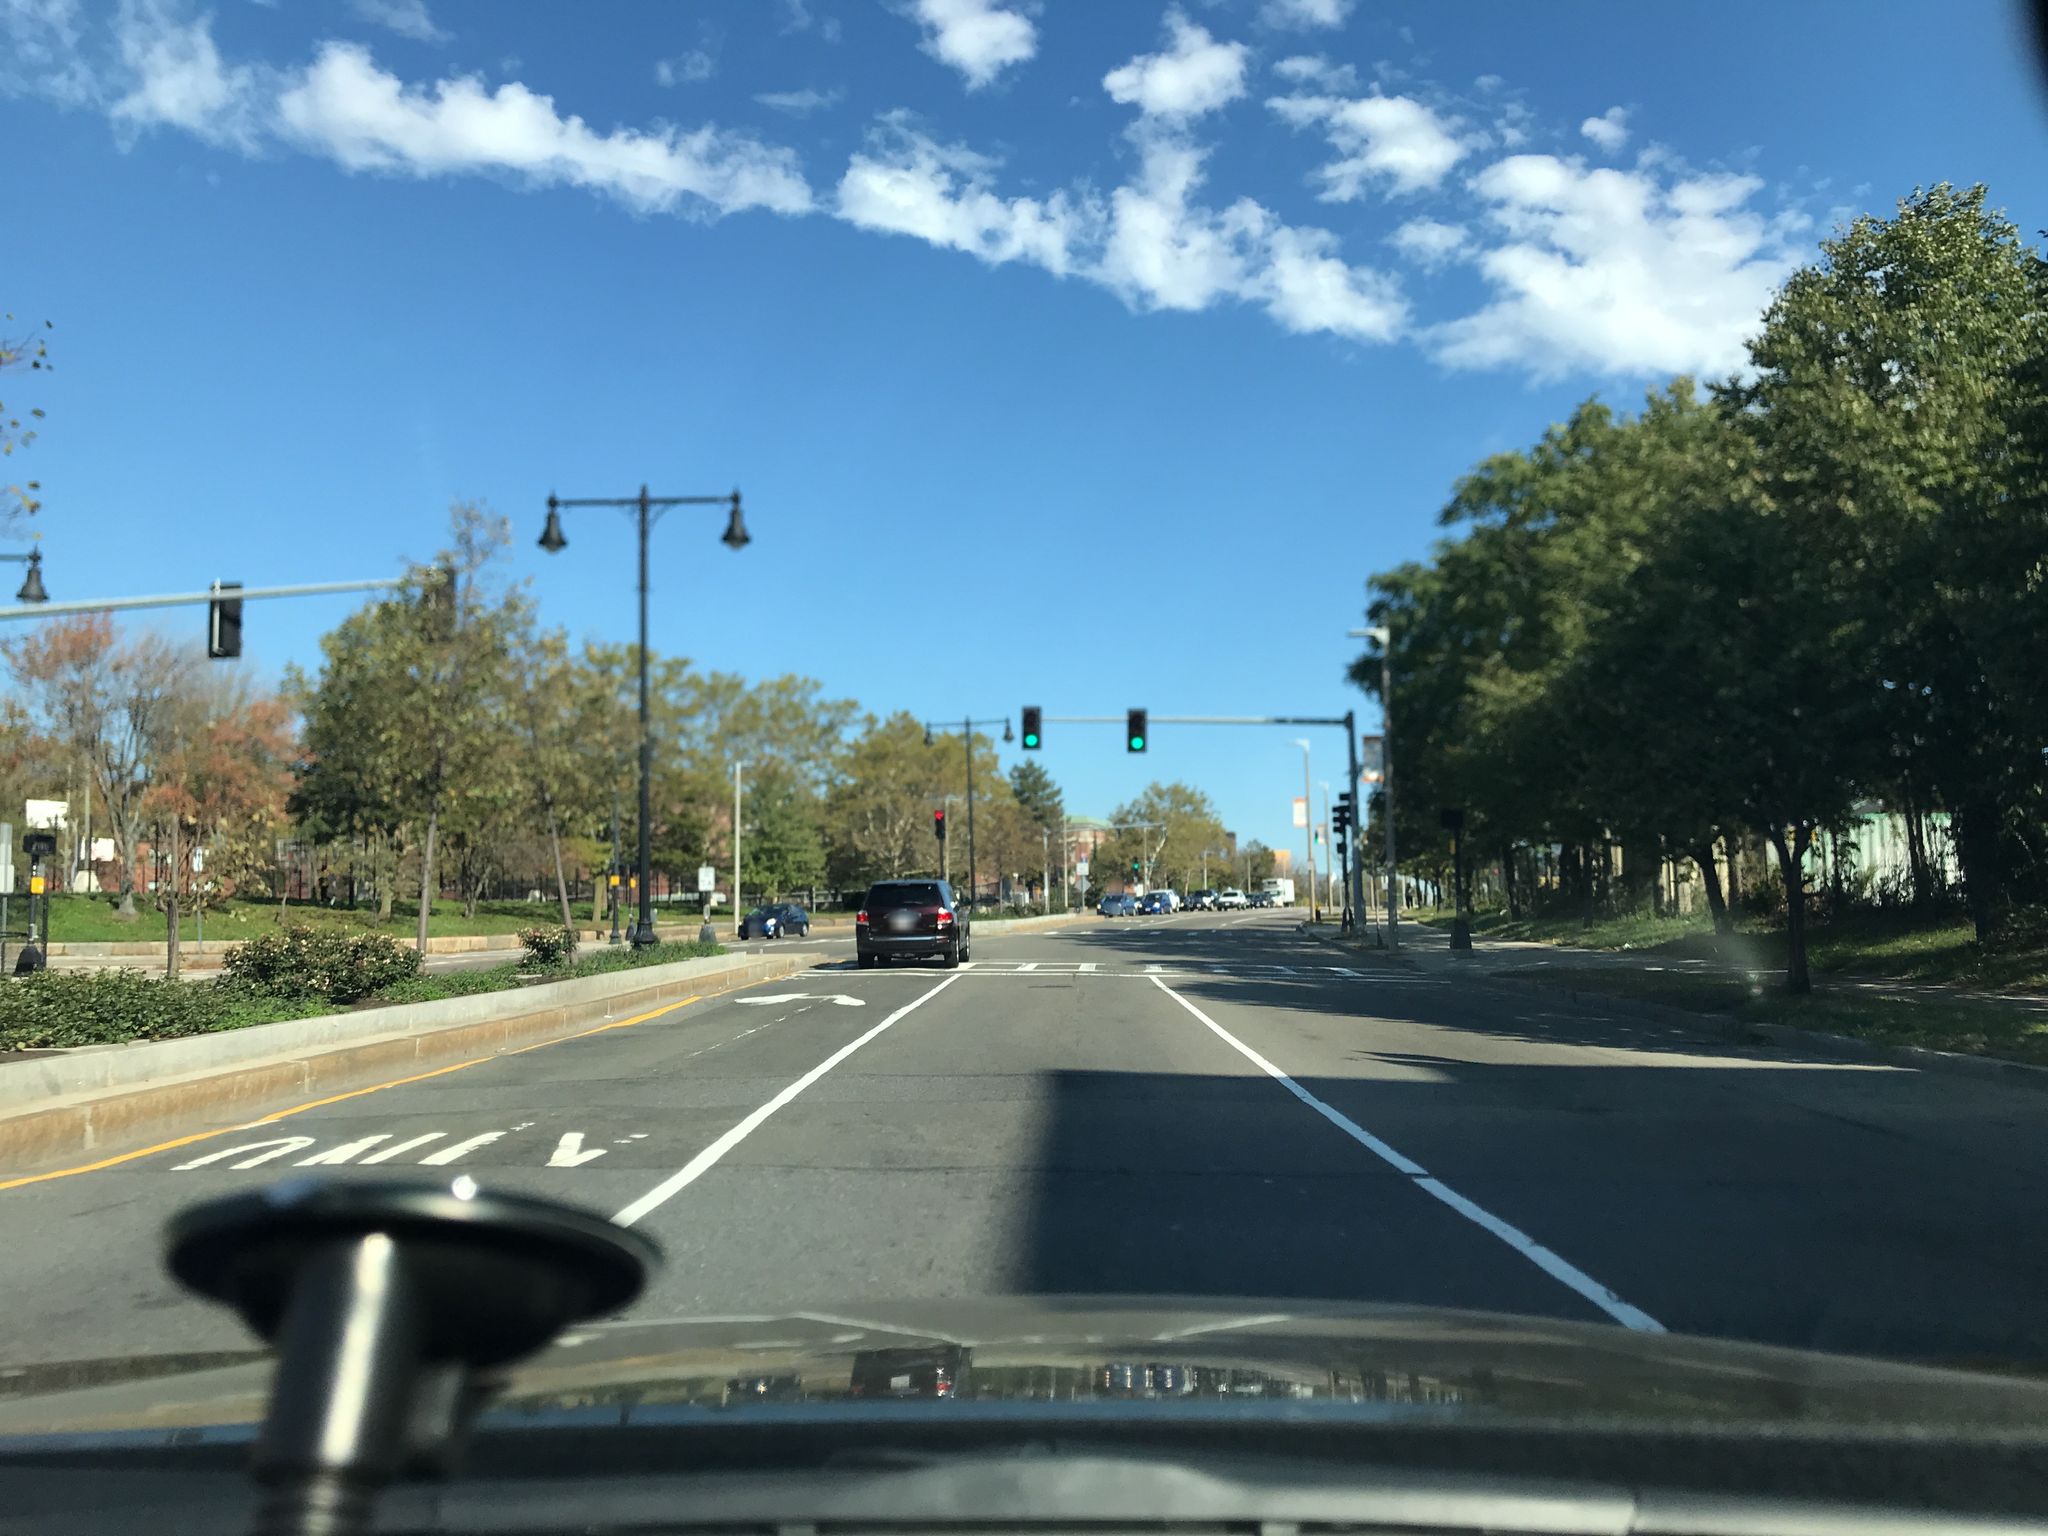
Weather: clear
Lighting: day
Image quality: good
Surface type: driving surface
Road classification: primary
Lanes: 2, 3
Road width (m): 24.7
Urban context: urban centre
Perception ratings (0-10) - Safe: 2.82, Lively: 4.22, Beautiful: 7.59, Boring: 2.62, Depressing: 1.09, Wealthy: 2.63